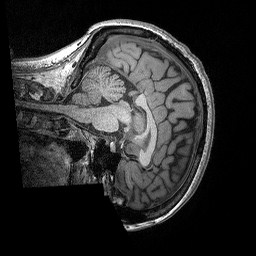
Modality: T1w
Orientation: sagittal
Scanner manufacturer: siemens
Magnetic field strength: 3 T
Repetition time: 2.3 s
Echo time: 0.00298 s